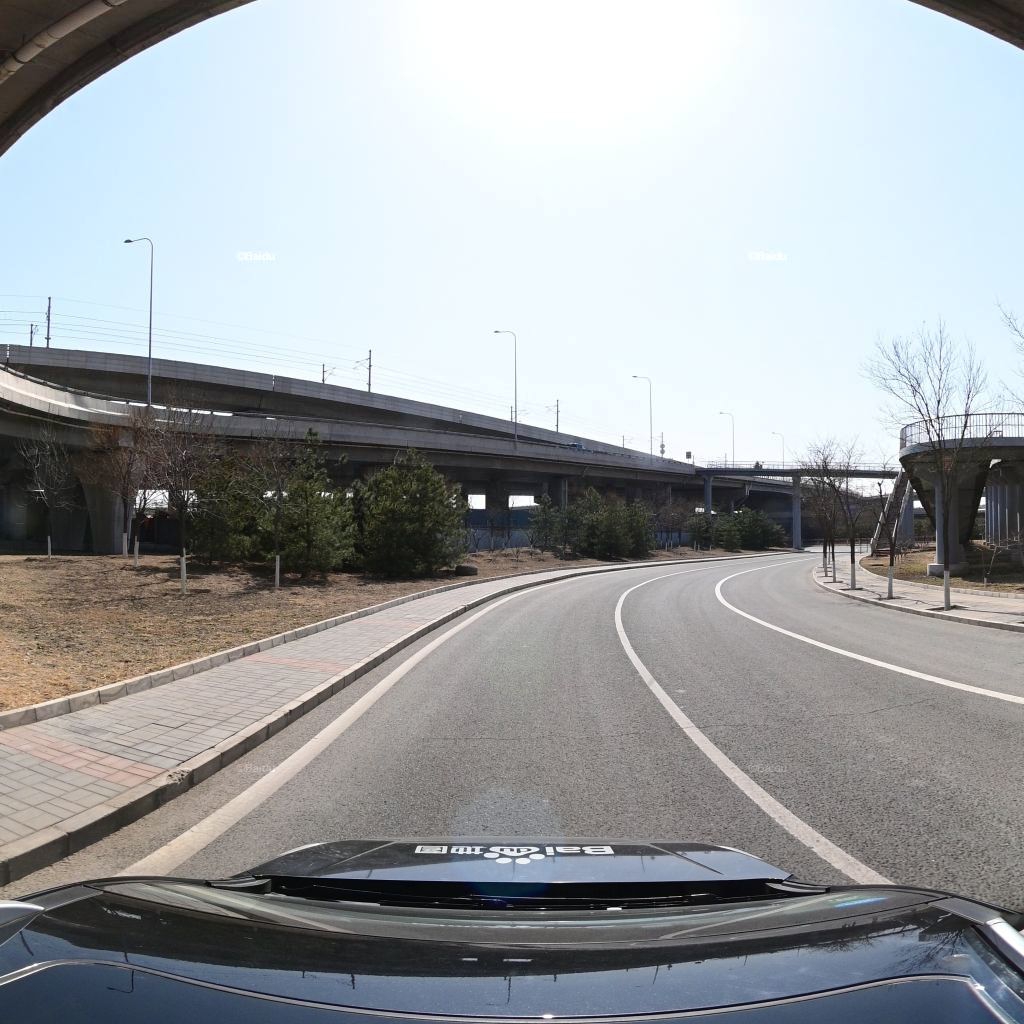
Region: Fengtai
Road damage annotations: transverse crack